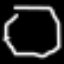
Label: octagon